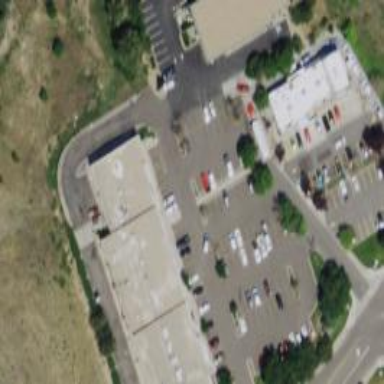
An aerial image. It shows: Retail building.